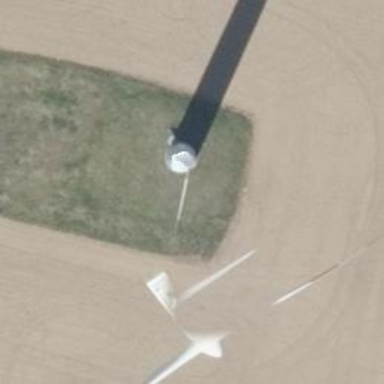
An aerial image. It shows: Wind power generator with horizontal axis wind turbine manufactured by Vestas.